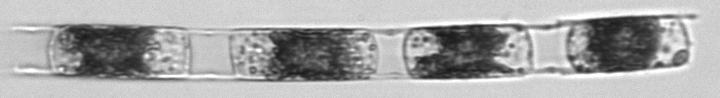
Label: Hemiaulus